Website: crate-barrel
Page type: receipt
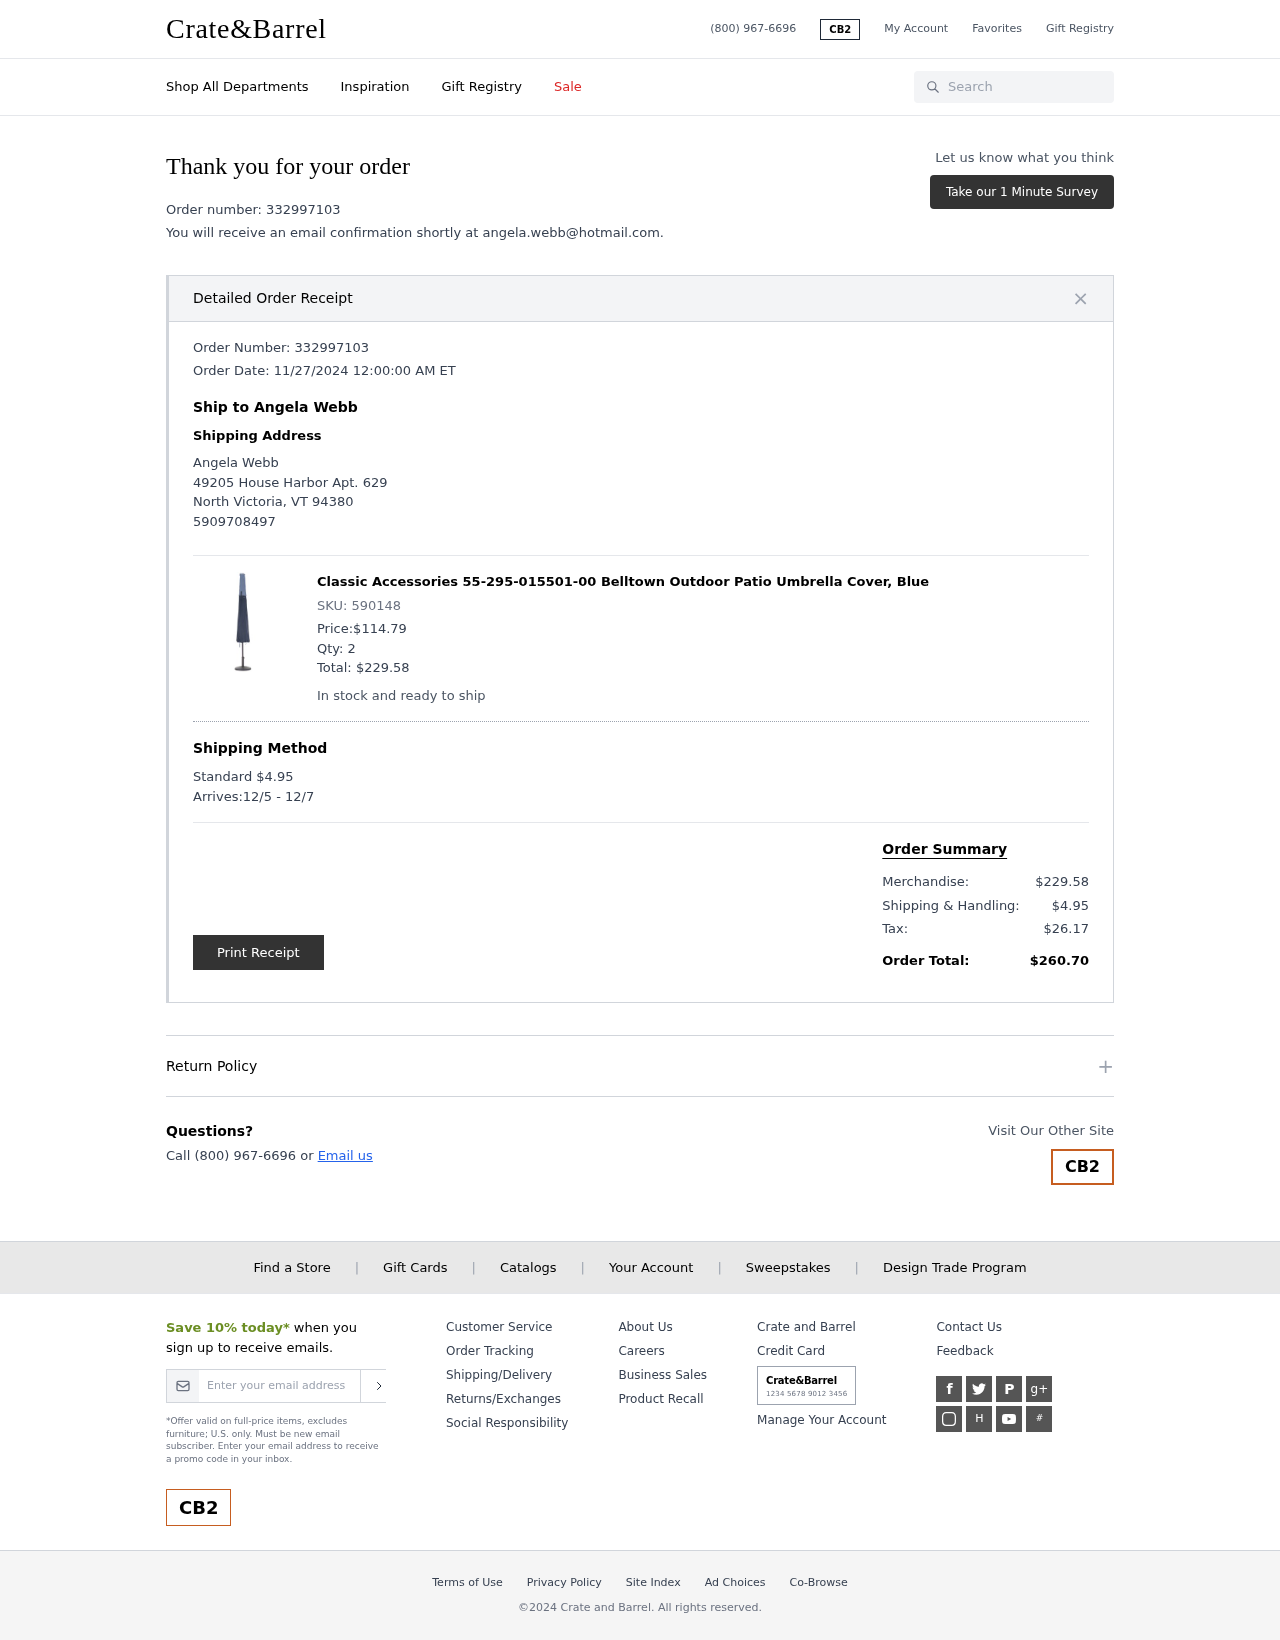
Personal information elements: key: PII_CITY
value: North Victoria
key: PII_EMAIL
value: angela.webb@hotmail.com
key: PII_FULLNAME
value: Angela Webb
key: PII_PHONE
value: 5909708497
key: PII_POSTCODE
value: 94380
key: PII_STATE_ABBR
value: VT
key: PII_STREET
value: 49205 House Harbor Apt. 629
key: PII_FULLNAME2
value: Angela Webb
Product elements: key: PRODUCT1_NAME
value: Classic Accessories 55-295-015501-00 Belltown Outdoor Patio Umbrella Cover, Blue
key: PRODUCT1_PRICE
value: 114.79
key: PRODUCT1_QUANTITY
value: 2
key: PRODUCT1_SKU
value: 590148
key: PRODUCT1_TOTAL
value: $229.58
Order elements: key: ORDER_ID
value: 332997103
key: ORDER_DATE
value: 11/27/2024 12:00:00 AM ET
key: ORDER_SHIPPING_COST
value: $4.95
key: ORDER_DELIVERY_DATE
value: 12/5 - 12/7
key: ORDER_SUBTOTAL
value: $229.58
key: ORDER_SHIPPING_COST2
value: $4.95
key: ORDER_TAX
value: $26.17
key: ORDER_TOTAL
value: $260.70
Search elements: key: HEADER_SEARCH
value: Search